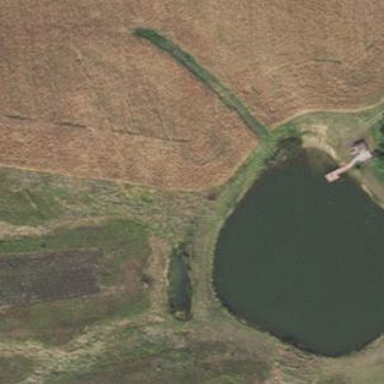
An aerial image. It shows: Peaceful pond surrounded by nature.